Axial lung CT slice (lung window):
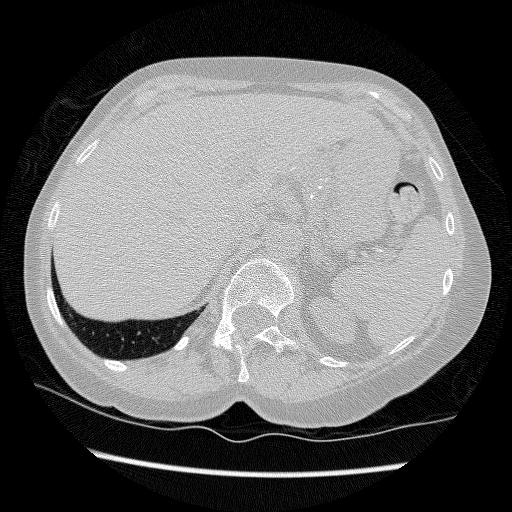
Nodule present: no